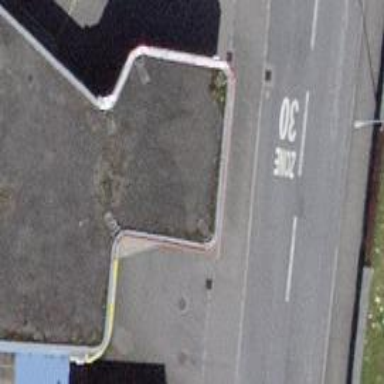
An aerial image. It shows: Fuel station.